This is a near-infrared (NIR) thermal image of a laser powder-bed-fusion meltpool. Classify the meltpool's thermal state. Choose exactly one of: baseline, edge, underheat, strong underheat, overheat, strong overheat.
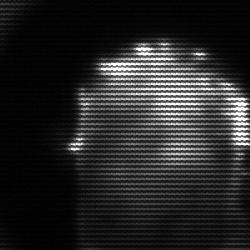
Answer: baseline